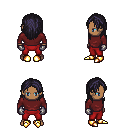
a pixel art fantasy rpg character, male body template, human, dark skin, maroon long-sleeve shirt, red pants, raven long hairstyle, metal gloves, gold boots, four views (front, back, left, right), 2x2 character sprite sheet, small pixel art, hard edges, no anti-aliasing